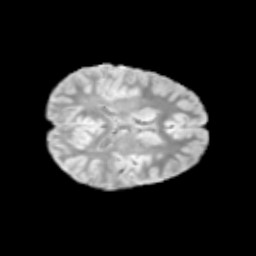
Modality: T2w
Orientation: axial
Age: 11
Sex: female
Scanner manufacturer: siemens
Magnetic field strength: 3 T
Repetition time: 3.8 s
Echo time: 0.07 s